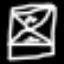
Label: hourglass